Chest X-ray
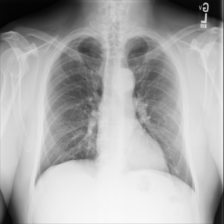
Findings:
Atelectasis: negative
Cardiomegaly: negative
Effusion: negative
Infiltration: negative
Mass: negative
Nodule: negative
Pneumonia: negative
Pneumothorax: negative
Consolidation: negative
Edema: negative
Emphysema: negative
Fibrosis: negative
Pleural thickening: negative
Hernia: negative